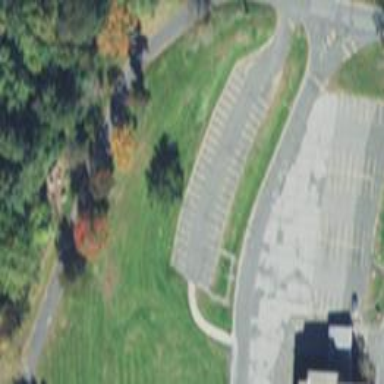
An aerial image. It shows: Parking area.